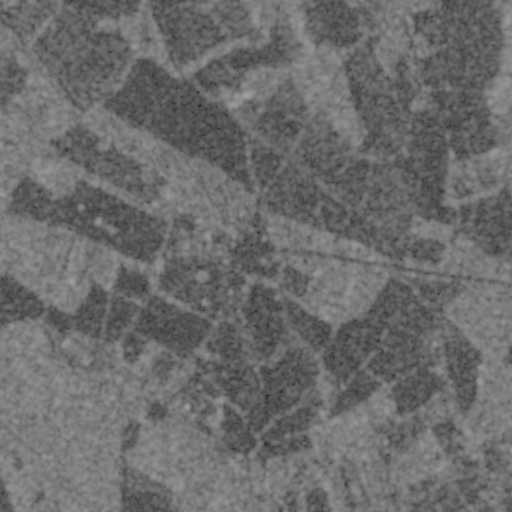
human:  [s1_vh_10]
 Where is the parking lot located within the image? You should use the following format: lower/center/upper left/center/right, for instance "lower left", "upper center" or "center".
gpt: The parking lot is located in the lower of the image.
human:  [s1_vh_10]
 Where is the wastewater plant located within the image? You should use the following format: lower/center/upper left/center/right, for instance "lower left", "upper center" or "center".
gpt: The wastewater plant is located in the lower center of the image.
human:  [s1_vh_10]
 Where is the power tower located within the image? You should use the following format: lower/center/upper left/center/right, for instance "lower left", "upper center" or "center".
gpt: There is no power tower in the image.

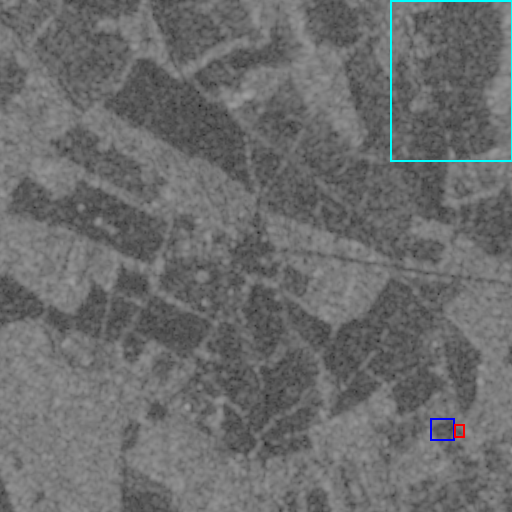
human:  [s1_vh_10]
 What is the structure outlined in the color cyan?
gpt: The structure outlined in cyan is a crop field.
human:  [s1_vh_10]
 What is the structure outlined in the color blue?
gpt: The structure outlined in blue is a park.
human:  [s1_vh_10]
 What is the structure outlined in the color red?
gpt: The structure outlined in red is a parking lot.
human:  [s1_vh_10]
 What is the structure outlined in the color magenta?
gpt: There is no magenta outline.